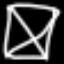
Label: hourglass